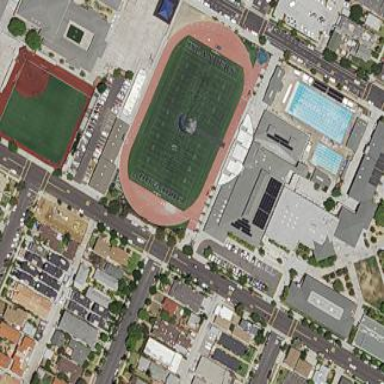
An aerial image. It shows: Pitch for American football.